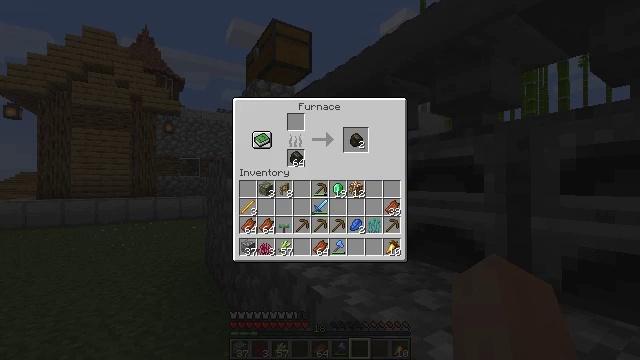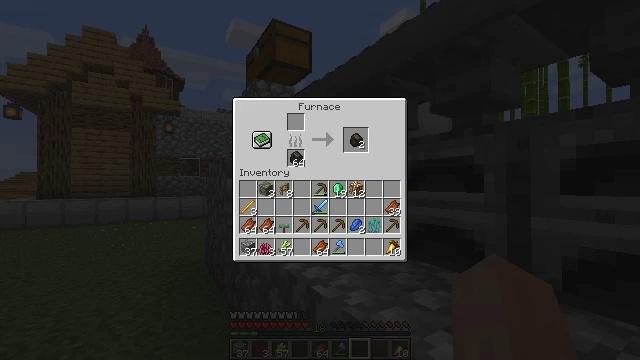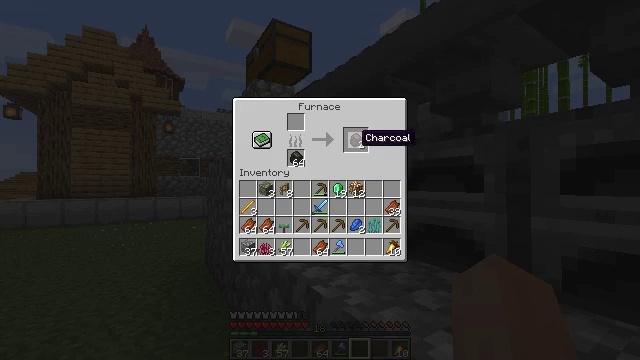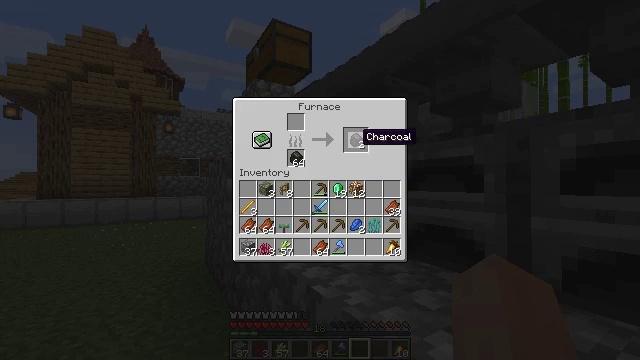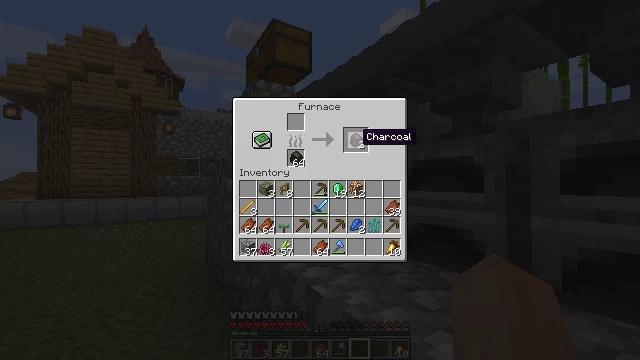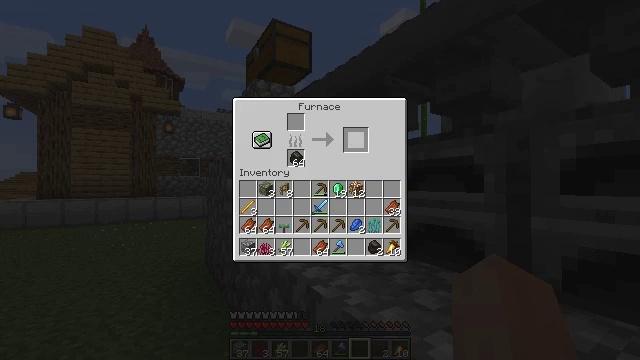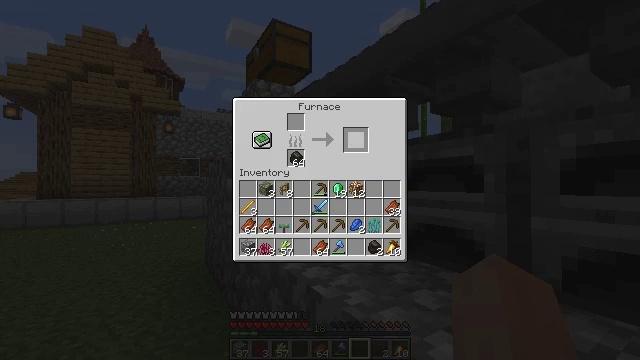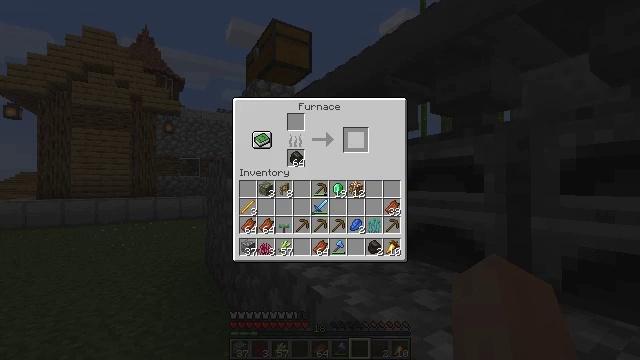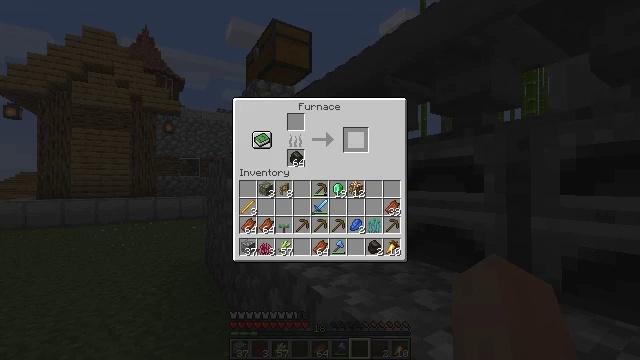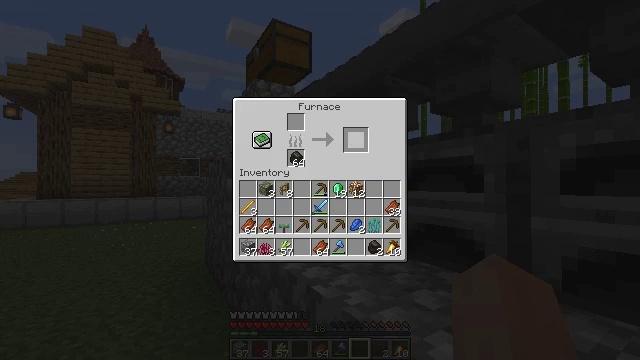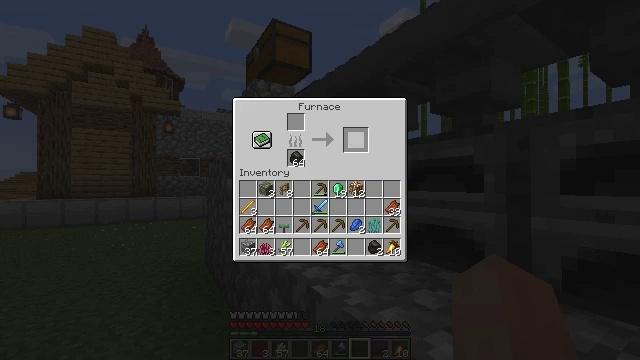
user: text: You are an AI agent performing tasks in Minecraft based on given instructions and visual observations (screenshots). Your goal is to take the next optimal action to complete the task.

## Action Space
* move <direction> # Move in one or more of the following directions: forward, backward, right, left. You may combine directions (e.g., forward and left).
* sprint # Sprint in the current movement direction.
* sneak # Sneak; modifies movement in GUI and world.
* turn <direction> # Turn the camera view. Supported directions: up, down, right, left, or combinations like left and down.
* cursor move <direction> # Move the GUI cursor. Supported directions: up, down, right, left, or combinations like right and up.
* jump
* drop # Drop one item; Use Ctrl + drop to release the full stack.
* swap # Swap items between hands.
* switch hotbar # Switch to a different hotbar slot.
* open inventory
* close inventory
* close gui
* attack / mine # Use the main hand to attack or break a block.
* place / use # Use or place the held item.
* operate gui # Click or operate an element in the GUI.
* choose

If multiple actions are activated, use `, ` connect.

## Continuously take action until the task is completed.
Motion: motion action
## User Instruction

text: craft item air
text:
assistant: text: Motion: sneak
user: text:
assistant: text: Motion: sneak
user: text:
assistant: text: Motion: sneak
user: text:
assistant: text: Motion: sneak
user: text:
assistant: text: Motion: sneak, operate gui
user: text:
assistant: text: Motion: sneak
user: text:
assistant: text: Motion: sneak
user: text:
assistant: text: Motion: sneak
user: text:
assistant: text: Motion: sneak
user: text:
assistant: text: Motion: sneak
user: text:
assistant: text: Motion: no_op